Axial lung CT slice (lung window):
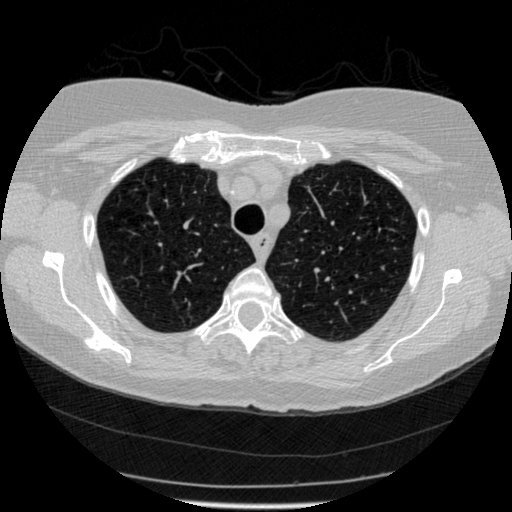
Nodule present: no